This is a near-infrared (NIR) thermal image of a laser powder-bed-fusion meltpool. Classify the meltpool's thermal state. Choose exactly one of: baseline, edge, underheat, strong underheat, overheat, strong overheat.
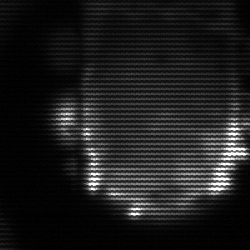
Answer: baseline